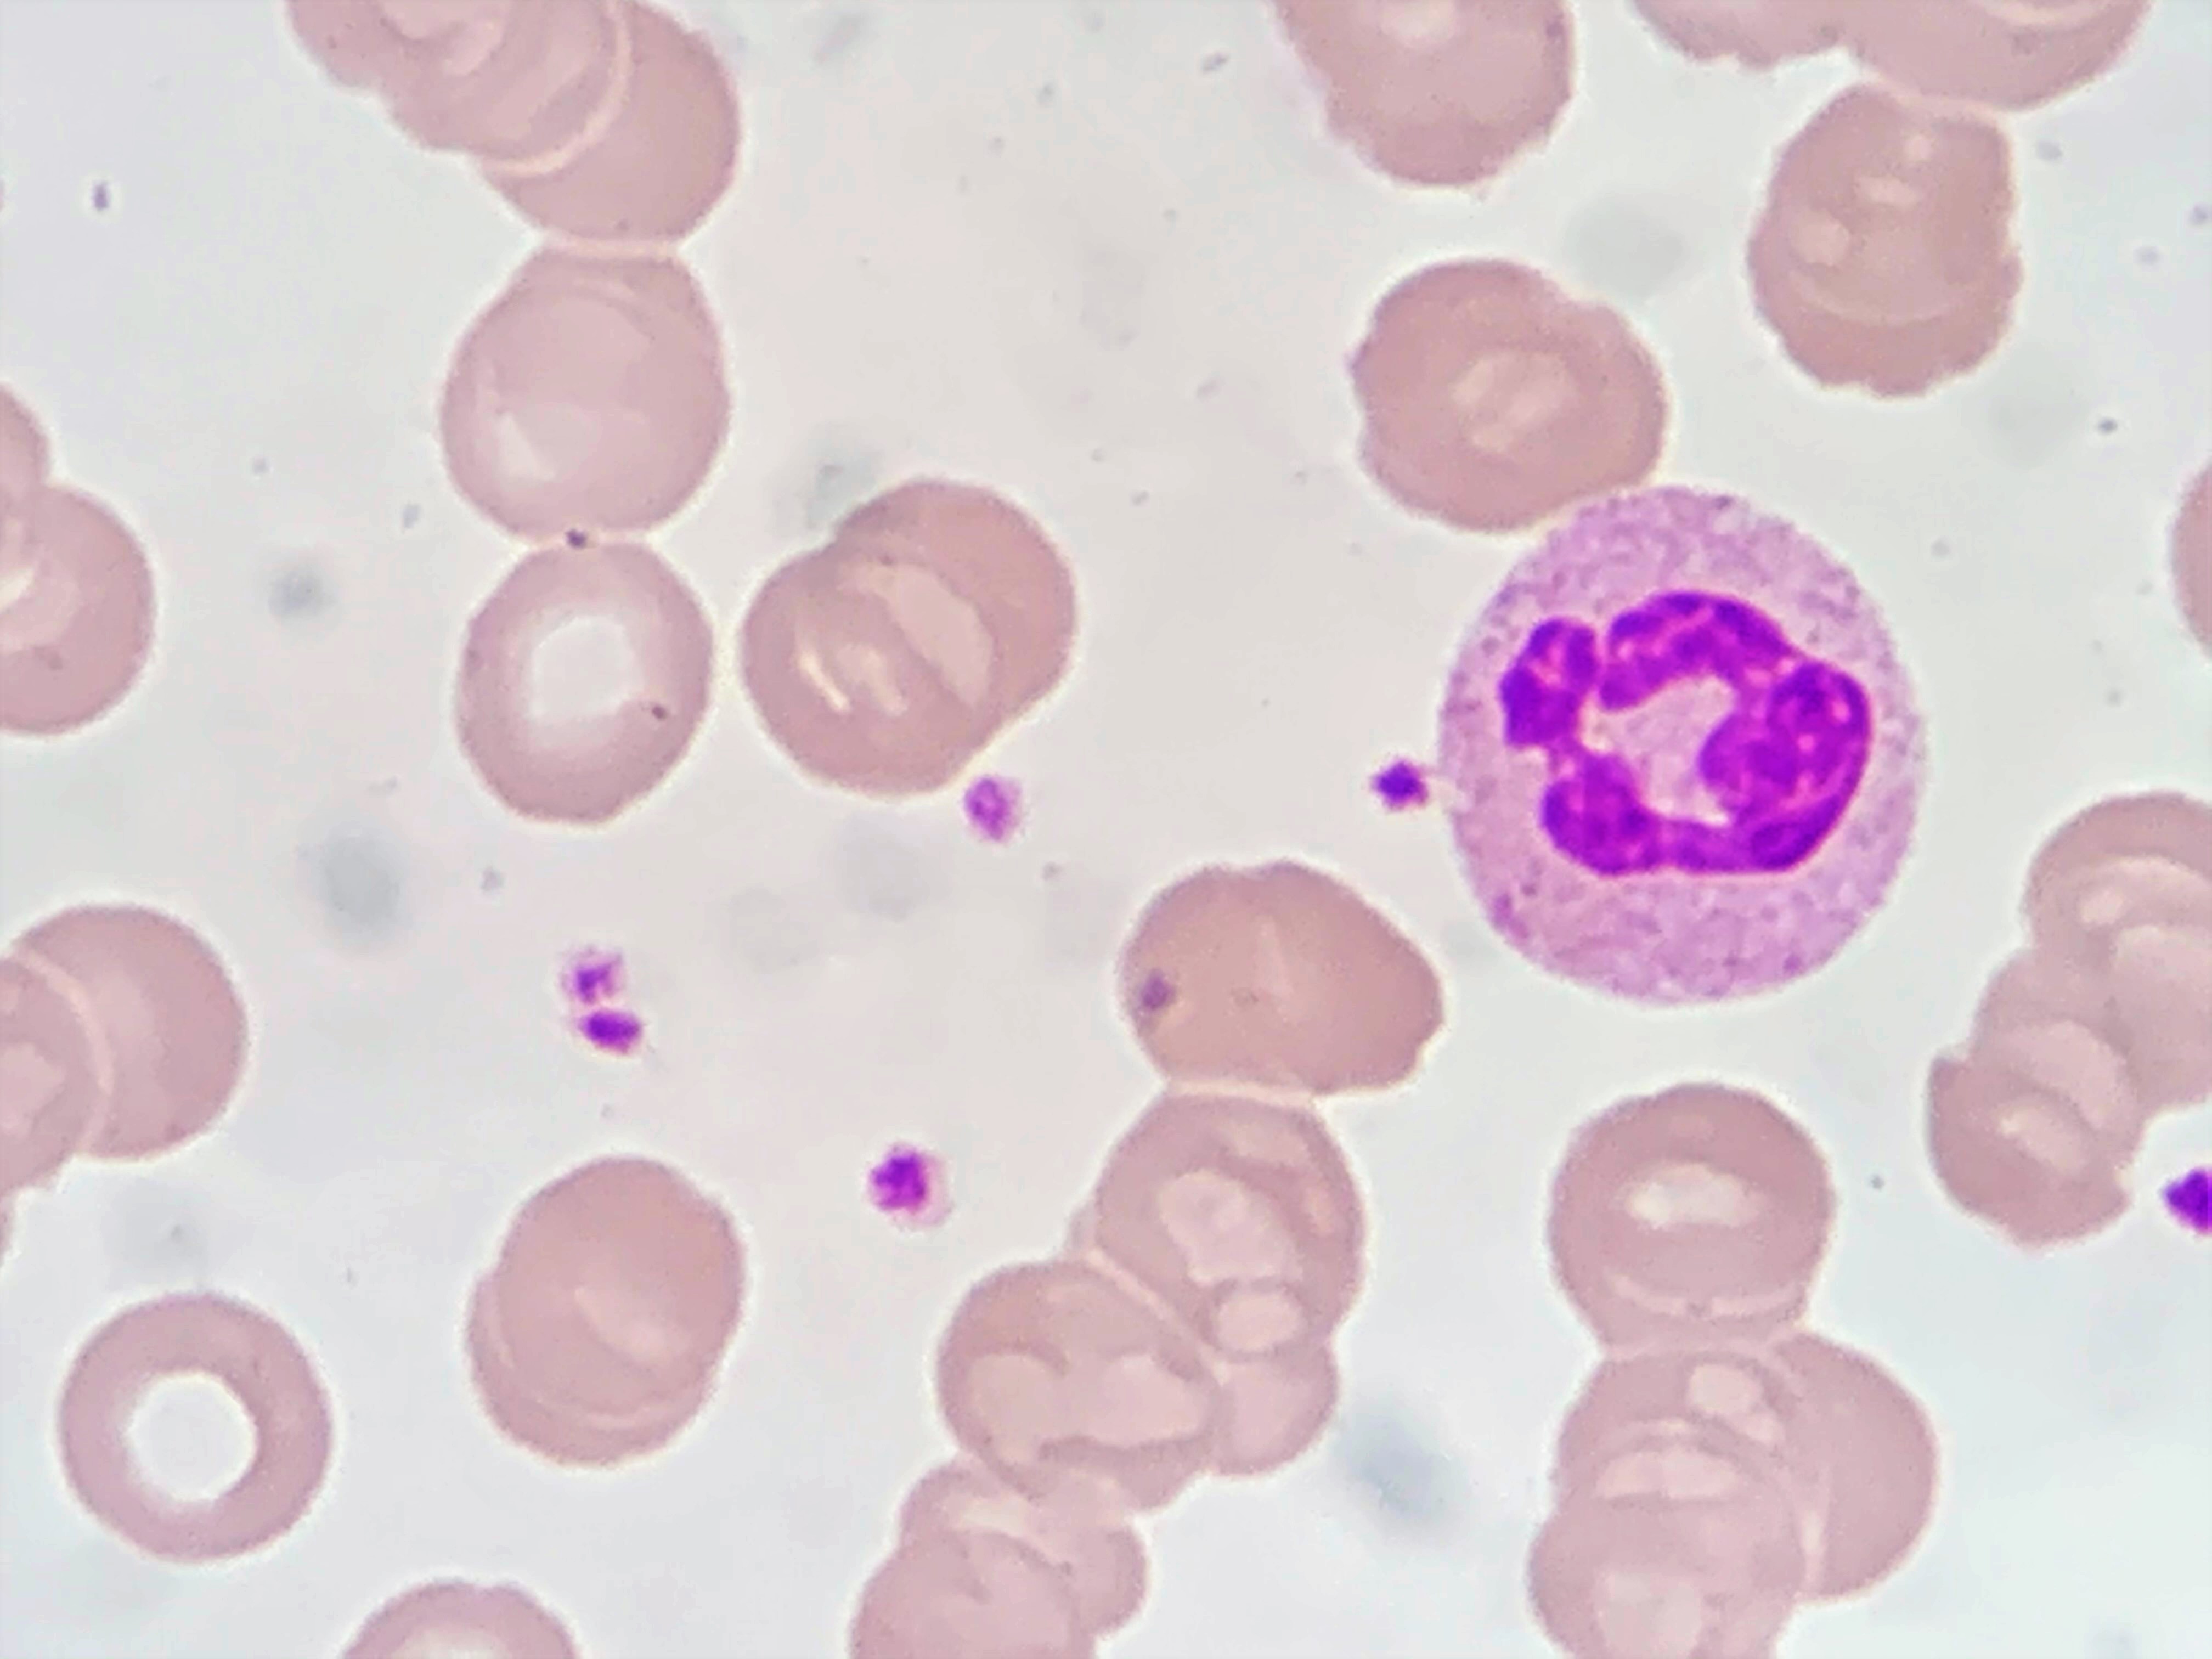
Cell type: NEUTROPHILS